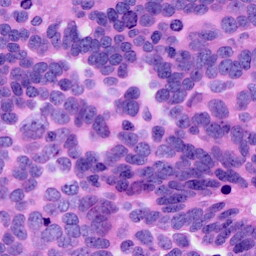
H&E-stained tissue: Ovarian